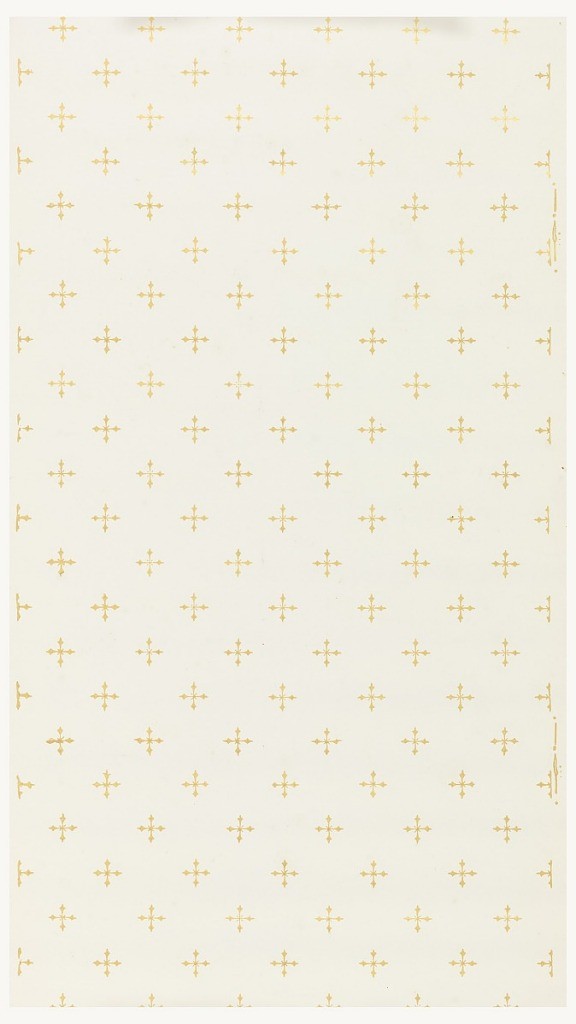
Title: Sidewall
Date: ca. 1860
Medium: Block-printed paper
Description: Metallic gold crosses printed at regular intervals, forming diagonal stripes of pattern. Printed on a white ground.